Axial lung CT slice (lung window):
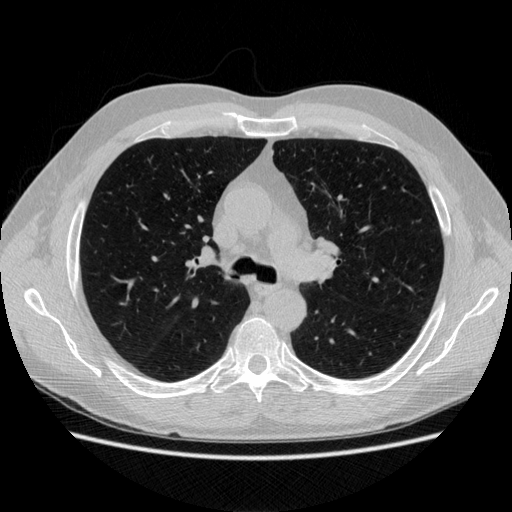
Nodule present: no